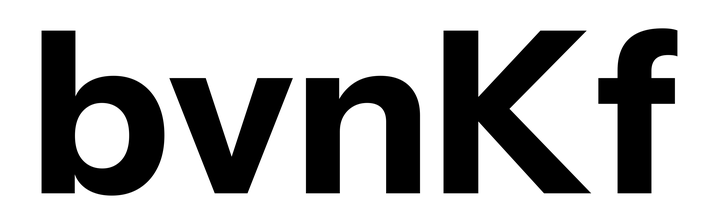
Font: InstrumentSans_Bold